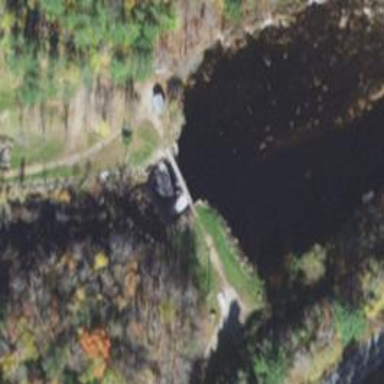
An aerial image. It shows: Dam along waterway.